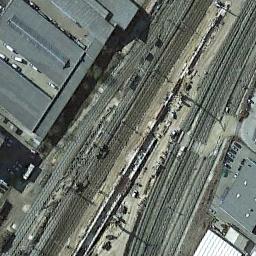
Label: railway